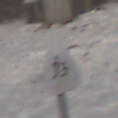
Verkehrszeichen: KinderLinks
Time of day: MorningAfternoon
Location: Outdoor (Nature)
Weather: PartlyCloudy
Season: Winter
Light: Natural